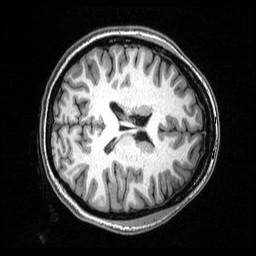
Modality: T1w
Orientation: axial
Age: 25
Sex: female
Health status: healthy
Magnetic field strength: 3 T
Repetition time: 2.53 s
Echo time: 0.00331 s